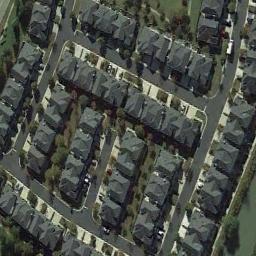
Label: residential